Question: I have a problem with error bars in ggplot2.
I want to plot an interaction between continuous [iv] and nominal [condition] variable.
I use such a code
'''
iv = runif(n = 100, min = 1, max = 7)
condition <- rep(letters[1:2], length.out = 100)
y = runif(n = 100, min = 1, max = 100)
df <- data.frame(iv, condition, y)
lm20 <- lm(y ~ condition * iv, data = df)
summary(lm20)
df$condition <- as.factor(df$condition)
ggeffect(lm20, terms = c("condition", "iv")) %>%
plot(show.title = FALSE) +
stat_summary(fun.y = mean,
geom = "point") +
stat_summary(fun.y = mean,
geom = "line") +
stat_summary(fun.data = mean_cl_boot,
geom = "errorbar") +
scale_y_continuous("Voting intentions", limits = c(0, 100)) +
scale_colour_discrete(name = "Control", labels = c("Low", "Medium", "High")) +
scale_x_discrete("Condition", labels = c("Low","High")
'''
And this is what I get:

I encounter two problems
1. Error bars and lines do not match
2. I cannot change the labels on the X axis
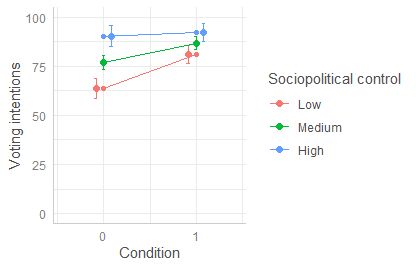
Answer: There are a couple of things going on here. Mainly:
- 'position_dodge''ggeffects'- 'ggeffects''scale_x_continuous()'- 'mean_cl_boot'
'''
library(ggeffects)
library(ggplot2)
library(magrittr)
pd <- position_dodge(width=0.25) ## width set by trial & error to match ggeffects plot
ggeffect(lm20, terms = c("condition", "iv")) %>%
plot(show.title = FALSE) +
## set large size/alpha to distinguish mean points from the
## (identical) points that ggeffects is already using for the estimated values
stat_summary(fun = mean, geom = "point", position = pd, size = 5,
alpha=0.5) +
stat_summary(fun = mean, geom = "line", position = pd) +
stat_summary(fun.data = mean_cl_boot, geom = "errorbar",
position = pd, size = 5, alpha=0.5) +
scale_y_continuous("Voting intentions", limits = c(0, 100)) +
scale_colour_discrete(name = "Control", labels = c("Low", "Medium", "High")) +
scale_x_continuous(name = "Condition",
breaks = 1:2,
labels = c("Low","High"))
'''